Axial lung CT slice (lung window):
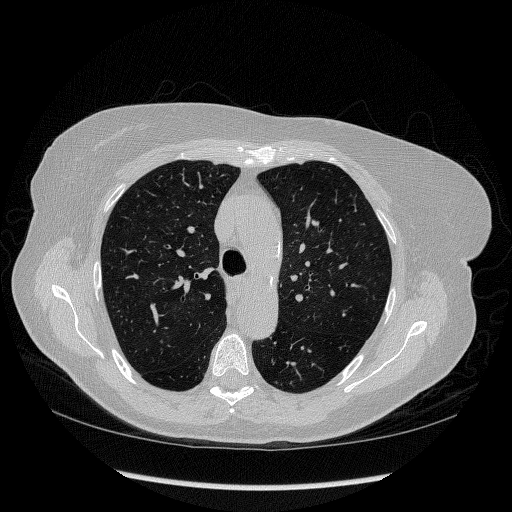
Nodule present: no